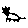
Label: cat